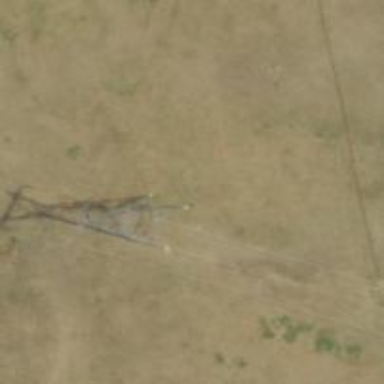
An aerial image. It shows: Power tower.